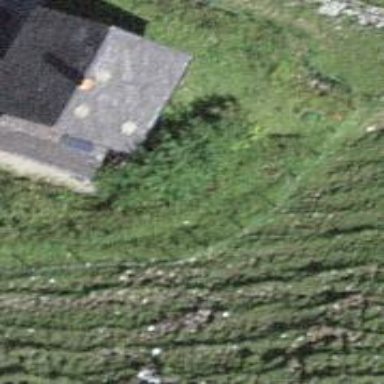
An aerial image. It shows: Hut.